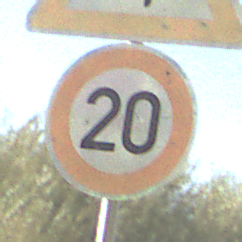
Verkehrszeichen: Geschwindigkeit20
Zusatzzeichen oben: FlugbetriebLinks
Umgebung: Outdoor, Nature
Tageszeit: MorningAfternoon
Wetter: PartlyCloudy
Licht: Natural
Jahreszeit: NotSpecified
Kontrast: HighContrast